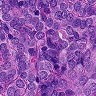
Metastatic tissue present: yes